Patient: sex M, age 75
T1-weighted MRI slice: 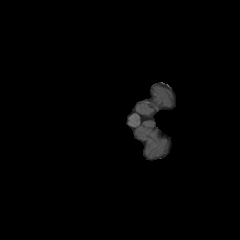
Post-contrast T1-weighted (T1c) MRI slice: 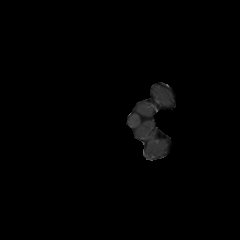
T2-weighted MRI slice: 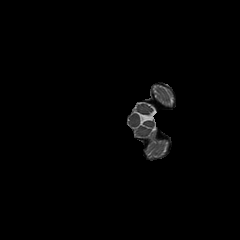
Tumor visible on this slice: no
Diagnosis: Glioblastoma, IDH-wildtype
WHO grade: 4